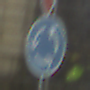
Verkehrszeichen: Kreisverkehr
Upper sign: VorfahrtGewaehren
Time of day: Midday
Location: Outdoor (Urban)
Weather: Clear
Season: NotSpecified
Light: Natural